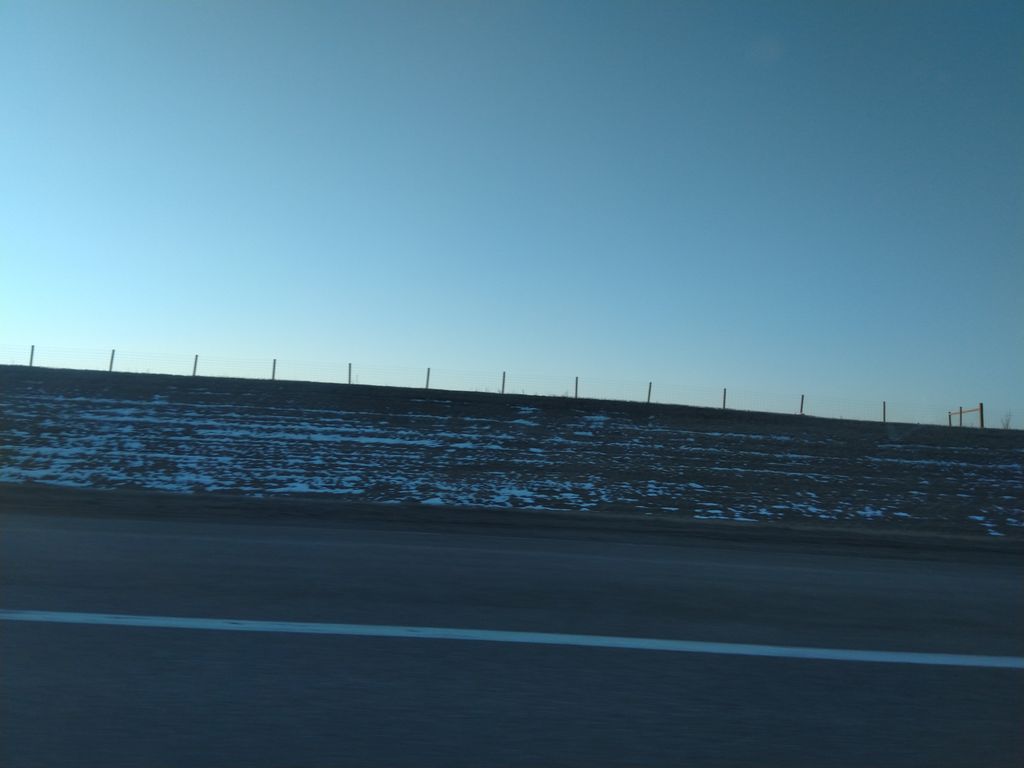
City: calgary